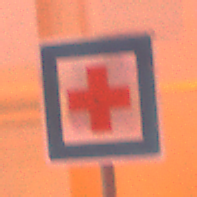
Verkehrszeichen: ErsteHilfe
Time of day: Night
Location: Outdoor (Urban)
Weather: Overcast
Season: Winter
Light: Artificial